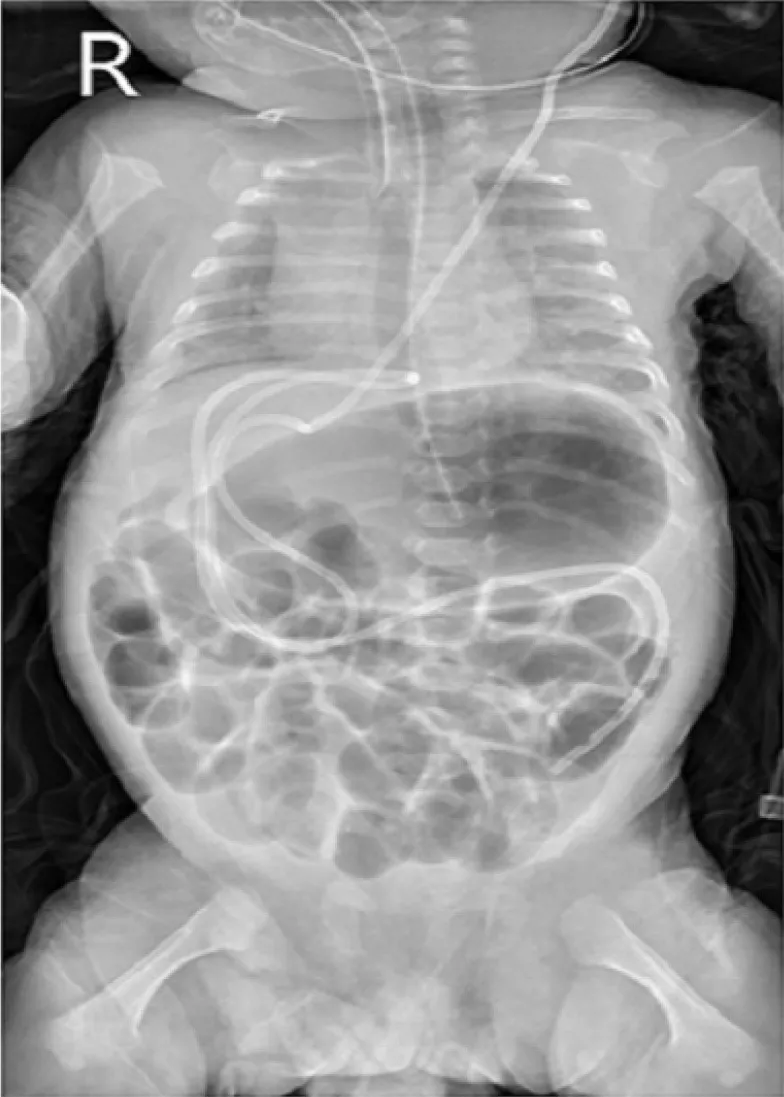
Abdominal radiography of patients after ventriculo-peritoneal shunt placement.
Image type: radiology (x_ray)